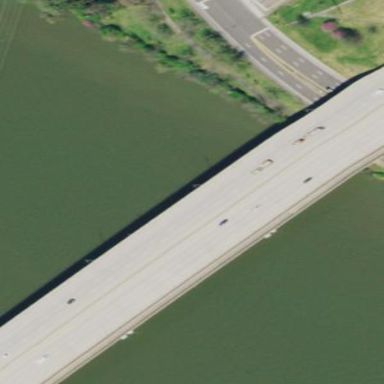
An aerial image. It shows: Man-made bridge.